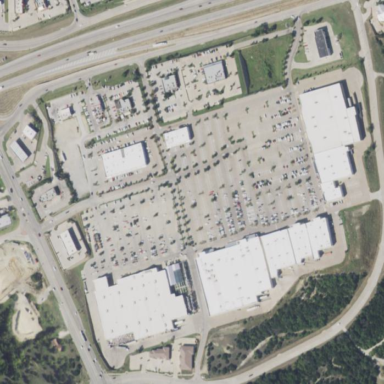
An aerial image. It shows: Retail area.